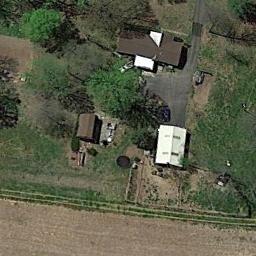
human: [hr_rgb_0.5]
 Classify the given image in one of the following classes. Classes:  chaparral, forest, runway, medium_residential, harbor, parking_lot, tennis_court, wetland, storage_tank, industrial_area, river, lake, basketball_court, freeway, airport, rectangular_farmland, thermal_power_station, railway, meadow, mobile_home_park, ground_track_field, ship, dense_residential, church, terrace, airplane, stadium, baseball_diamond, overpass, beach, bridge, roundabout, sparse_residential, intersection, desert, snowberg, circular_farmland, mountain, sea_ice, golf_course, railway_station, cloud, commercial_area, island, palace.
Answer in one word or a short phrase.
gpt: sparse_residential